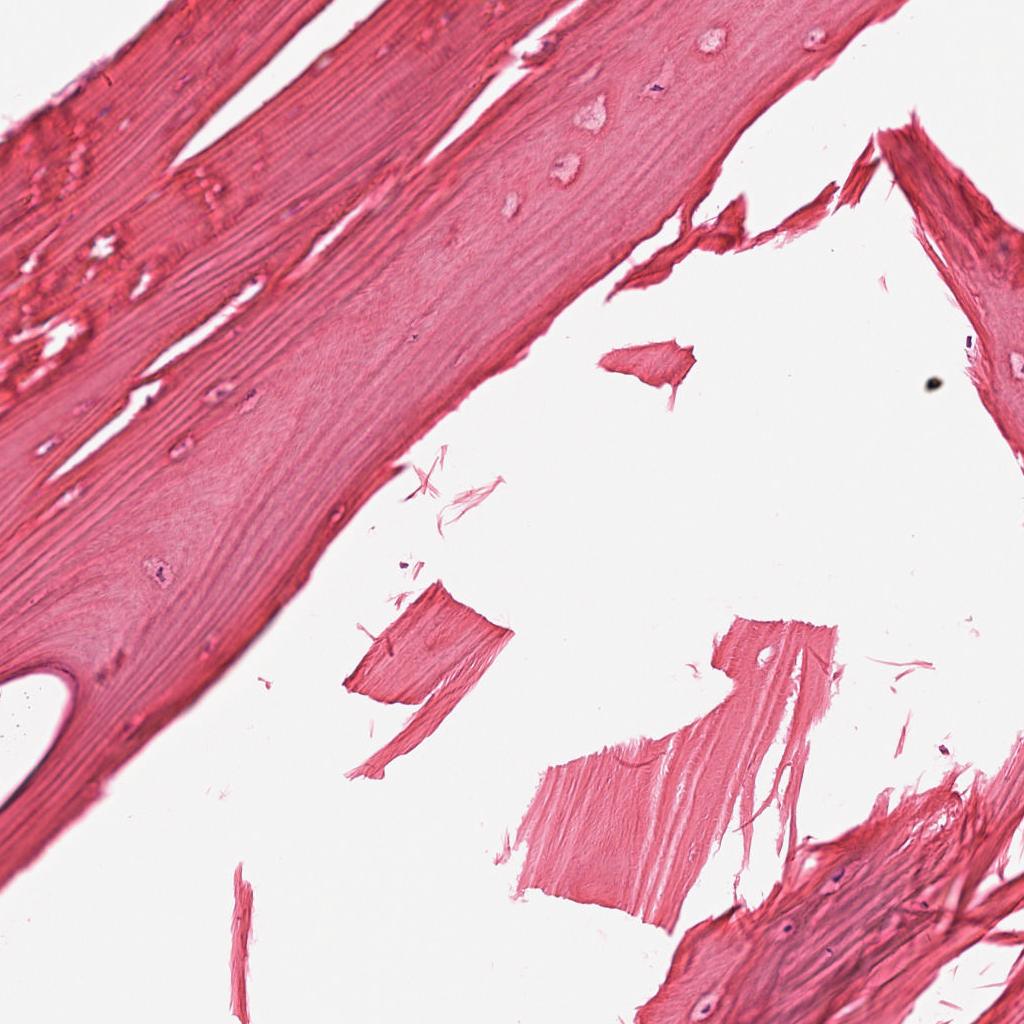
Label: Non-Tumor